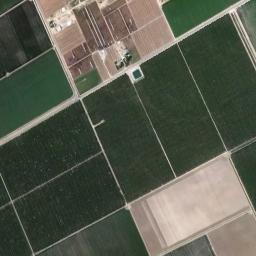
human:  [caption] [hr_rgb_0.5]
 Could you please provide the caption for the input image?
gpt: There are many rectangular farmlands of different sizes .

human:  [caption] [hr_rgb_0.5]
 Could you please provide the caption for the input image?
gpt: Several rectangular farmlands of different colors are arranged in neat rows .

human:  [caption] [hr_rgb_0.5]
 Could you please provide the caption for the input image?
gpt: There are some green and bare rectangular farmland .

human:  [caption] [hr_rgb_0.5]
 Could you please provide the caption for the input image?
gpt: Many neatly arranged dark green, light green, Khaki and brown mixed-sized rectangular farm fields .

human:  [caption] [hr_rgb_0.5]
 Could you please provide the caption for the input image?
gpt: There are some green rectangular farmlands and .